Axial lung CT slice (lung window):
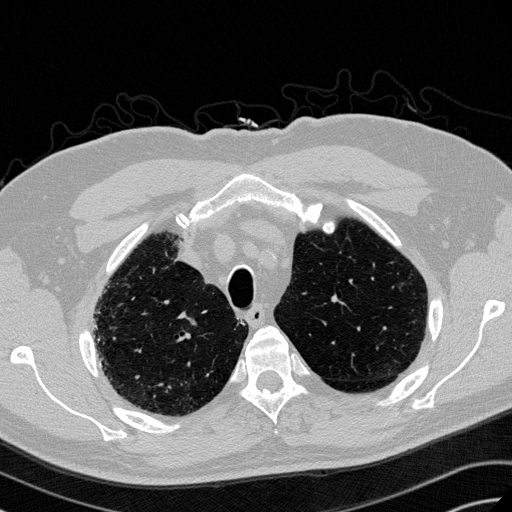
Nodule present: no